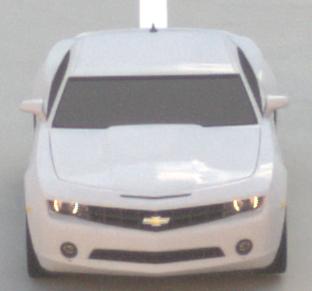
Make: Chevrolet
Model: Camaro Cabriolet 6.2 V8
Detailed model: Camaro (V) Coupé
Model produced from: 2011/09
Model produced until: 2014/02
Doors: 2
Color: white
Road condition: dry road
Daytime: sunrise or sunset
Contrast: low contrast